Field crop: maize
Growth stage: 2
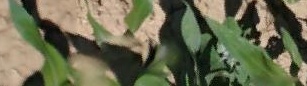
Species: maize